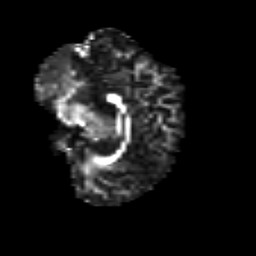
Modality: FA
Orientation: sagittal
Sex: male
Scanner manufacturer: siemens
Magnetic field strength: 3 T
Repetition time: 5 s
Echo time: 0.071 s